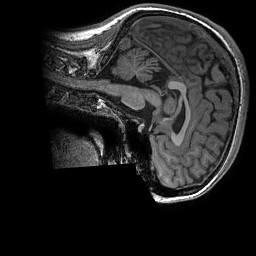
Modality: T1w
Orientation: sagittal
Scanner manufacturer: ge
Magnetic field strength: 3 T
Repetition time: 0.008156 s
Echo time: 0.00318 s